Aerial crown-view tile of a tropical tree (Barro Colorado Island, Panama), acquired 20240918:
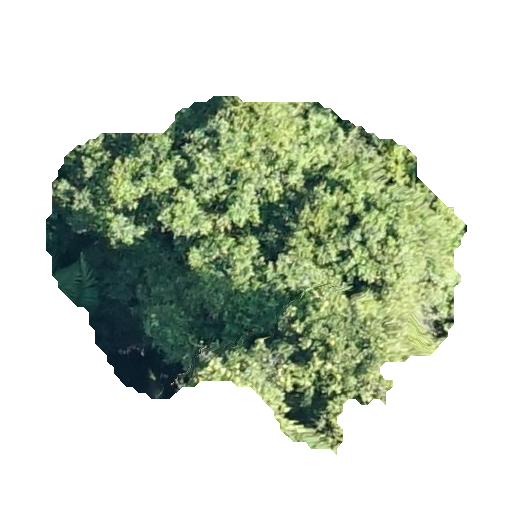
Species: Guazuma ulmifolia
GBIF accepted scientific name: Guazuma ulmifolia
Crown area: 157.92 m²